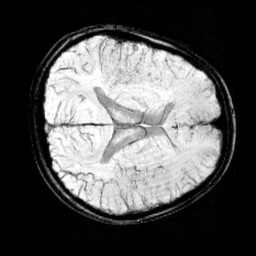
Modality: minIP
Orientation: axial
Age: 10
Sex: female
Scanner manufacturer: siemens
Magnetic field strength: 3 T
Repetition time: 0.027 s
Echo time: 0.02 s